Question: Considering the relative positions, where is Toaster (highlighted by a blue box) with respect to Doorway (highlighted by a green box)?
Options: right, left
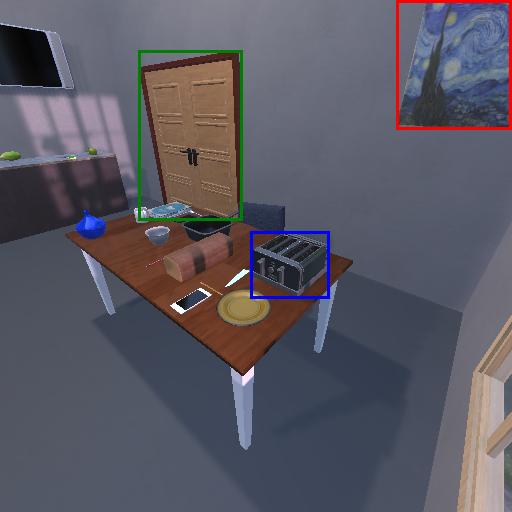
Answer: right